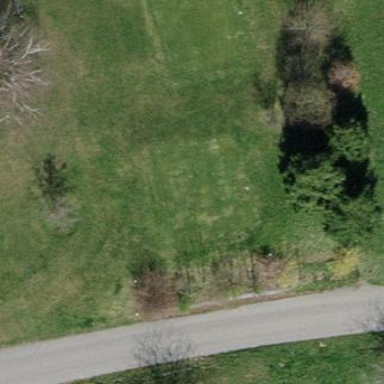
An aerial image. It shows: Golf tee on grassy land.